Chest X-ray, PA view. Patient: 61 years old, sex M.
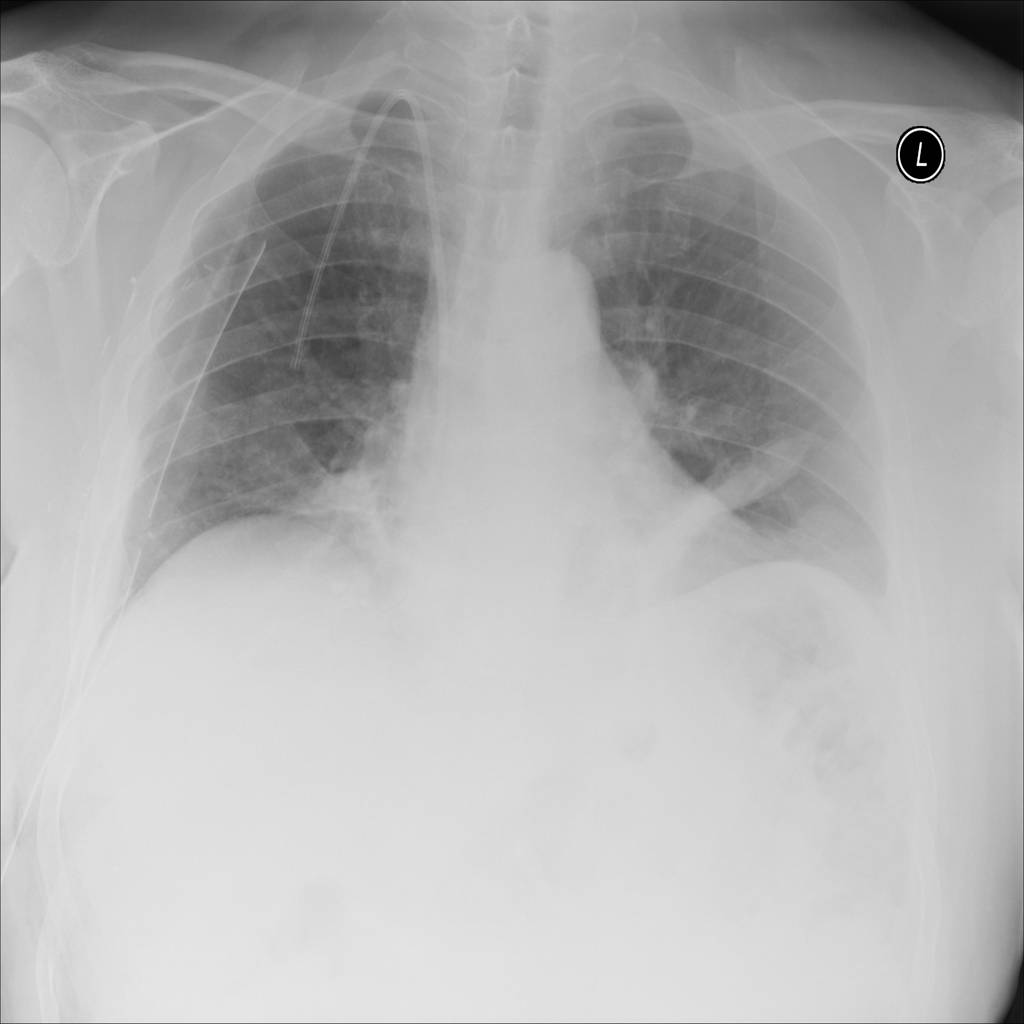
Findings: Atelectasis